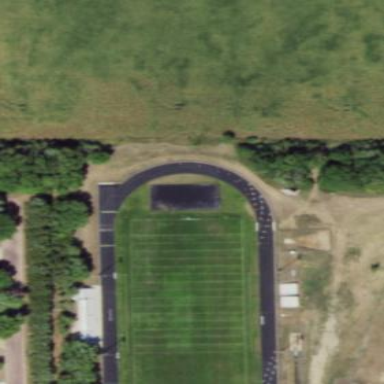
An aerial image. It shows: Grass pitch designated for American football.